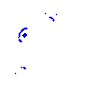
Particle: proton